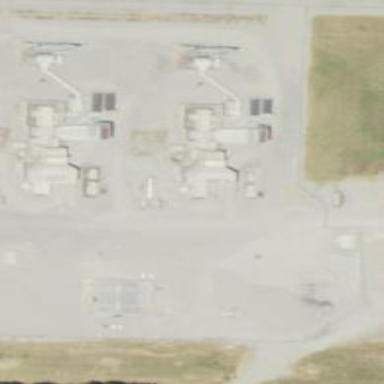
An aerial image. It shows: Gas turbine generator is in use.